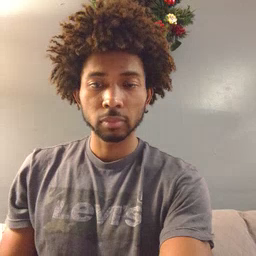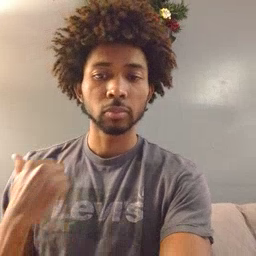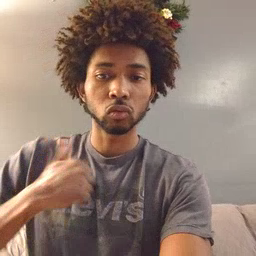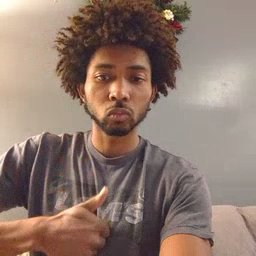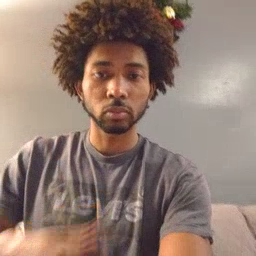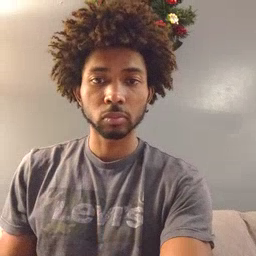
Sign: jacket